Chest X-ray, AP view. Patient: 59 years old, sex M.
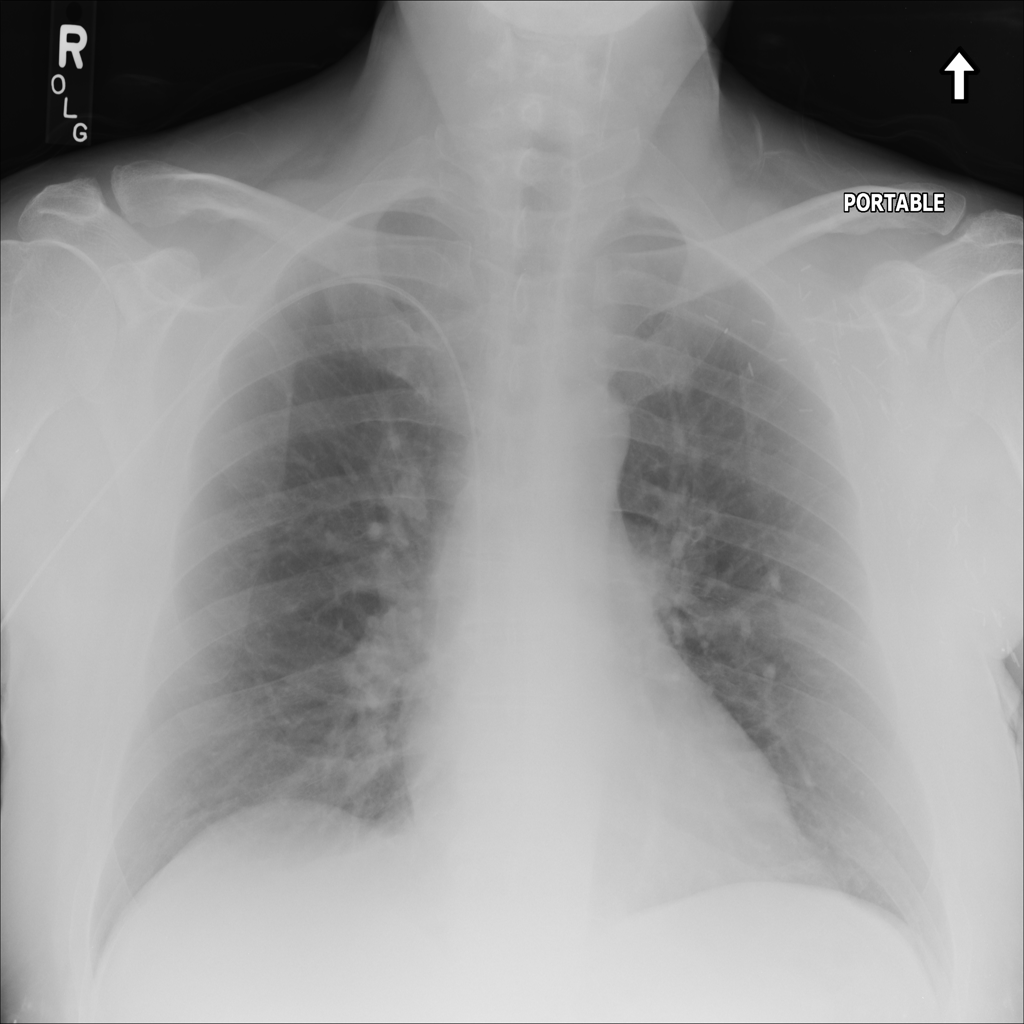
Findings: No Finding